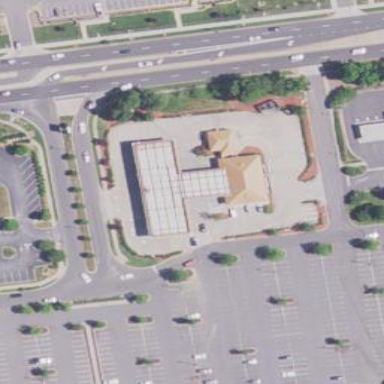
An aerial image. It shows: Retail building.